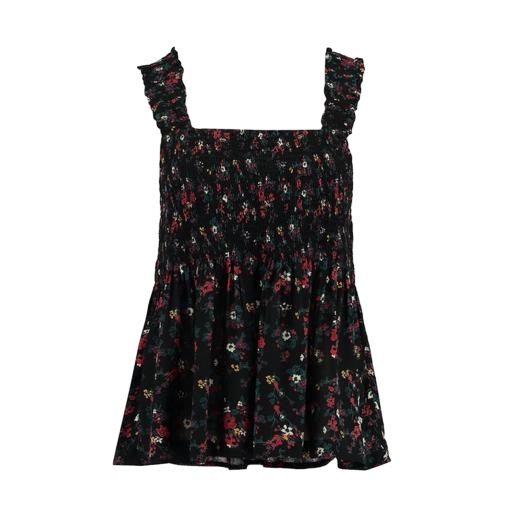
black floral-print gauze top, black floral-print sleeveless top, black floral-print top, white background